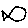
Label: fish